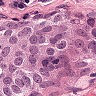
Metastatic tissue present: yes